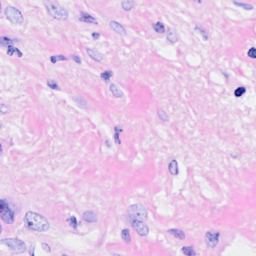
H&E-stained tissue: Breast